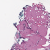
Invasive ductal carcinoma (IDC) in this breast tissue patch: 0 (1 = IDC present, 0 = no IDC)